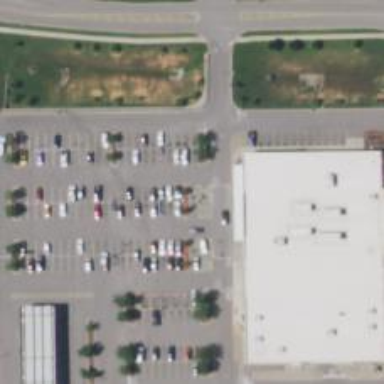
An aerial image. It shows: Parking space is available.